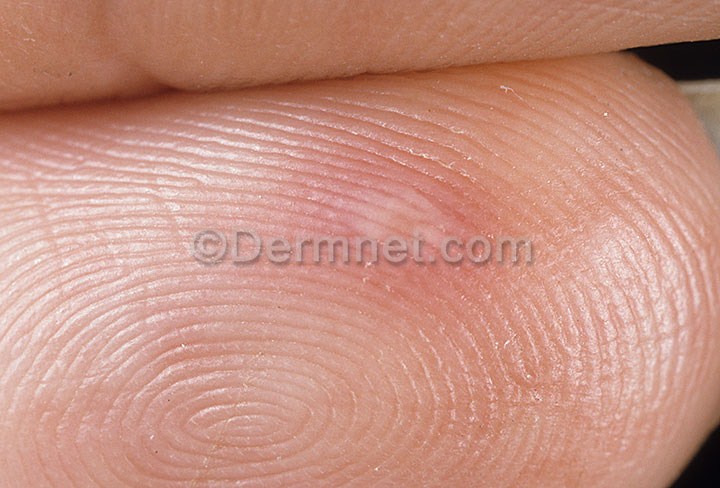
Disease: Warts Molluscum and other Viral Infections